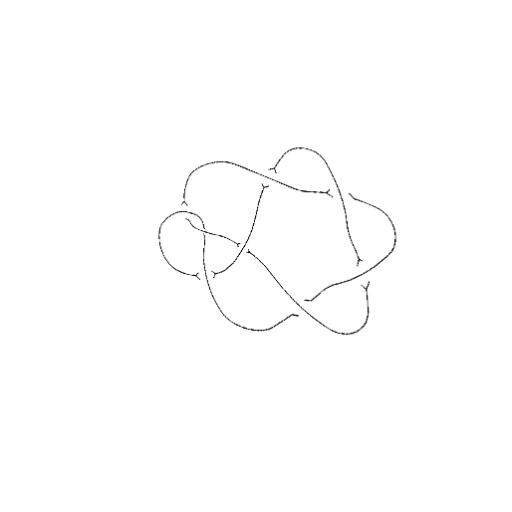
Crossing number: 8